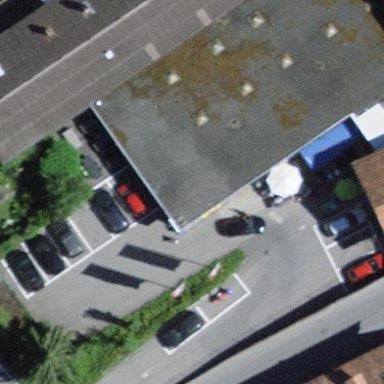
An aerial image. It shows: Parking area.